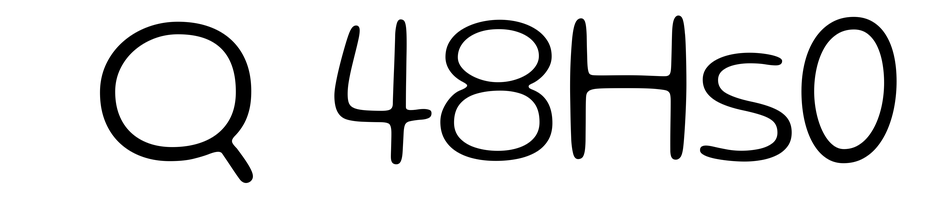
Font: Gluten_ExtraLight